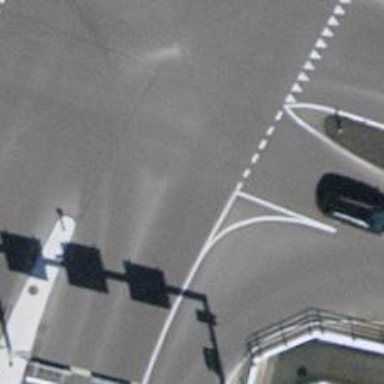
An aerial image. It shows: Paved tertiary road with designated cycle lane.